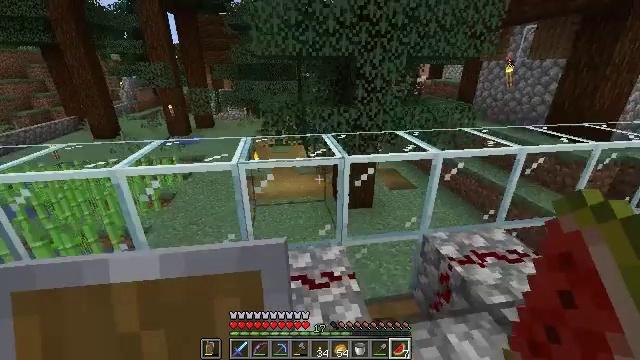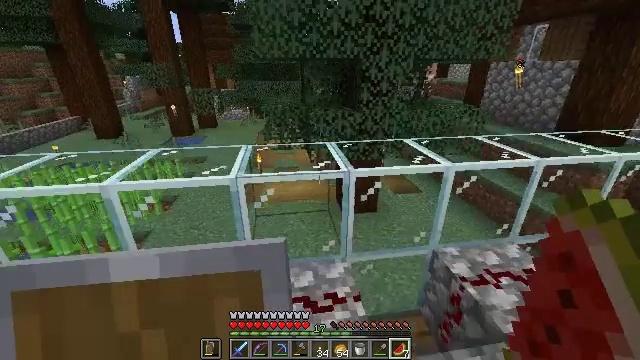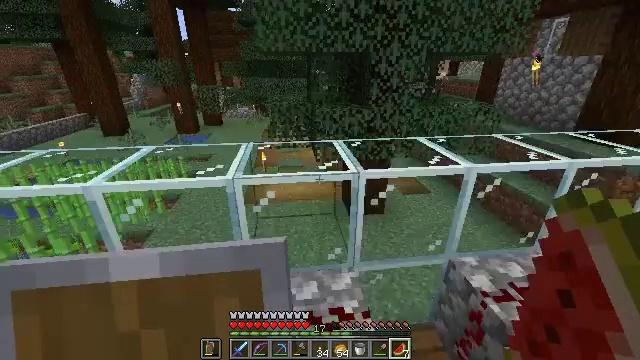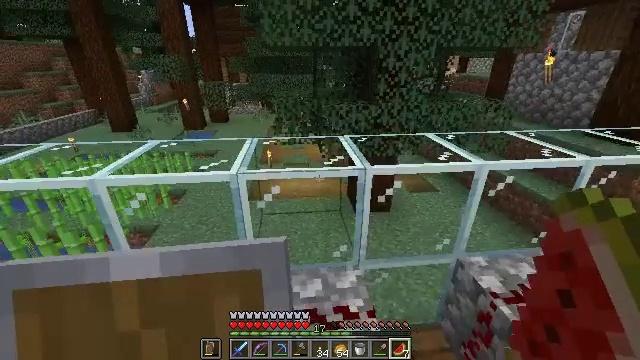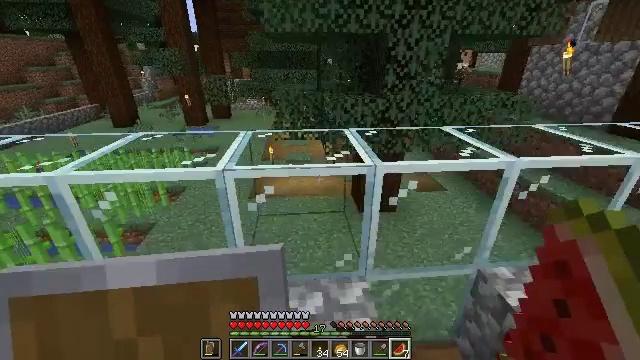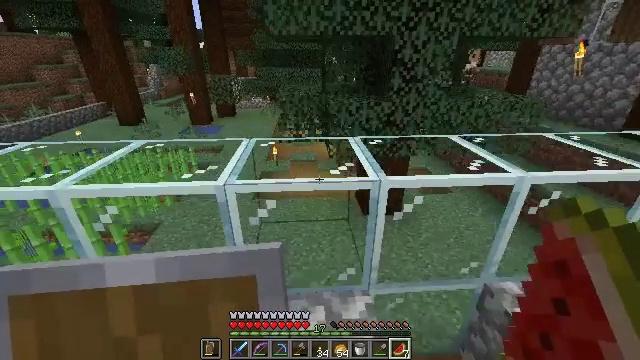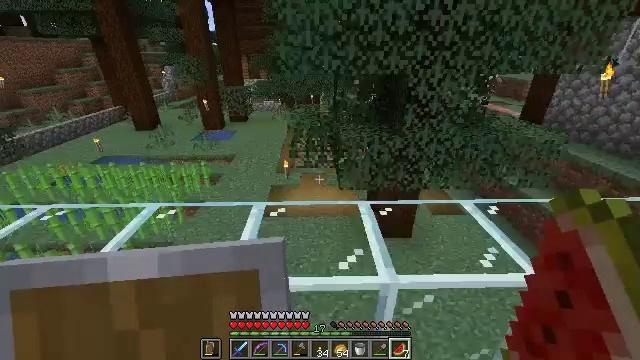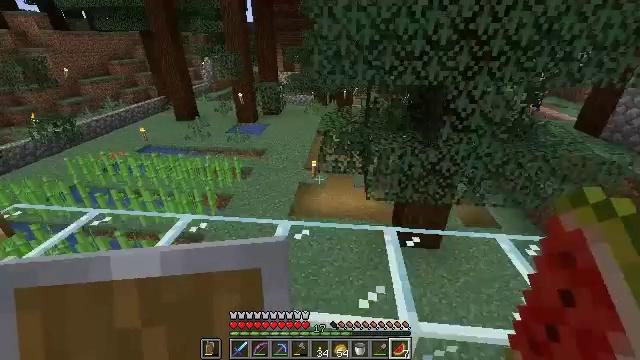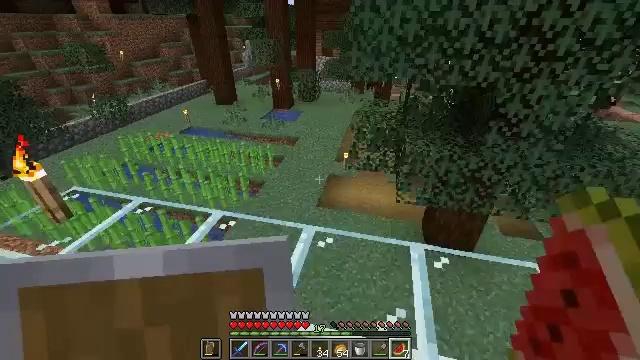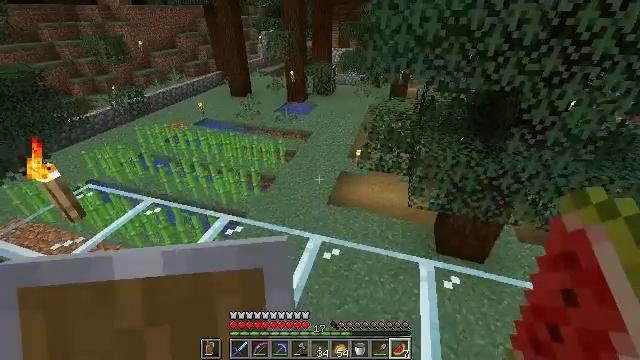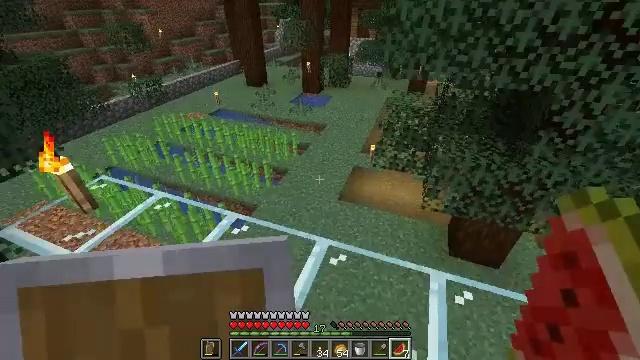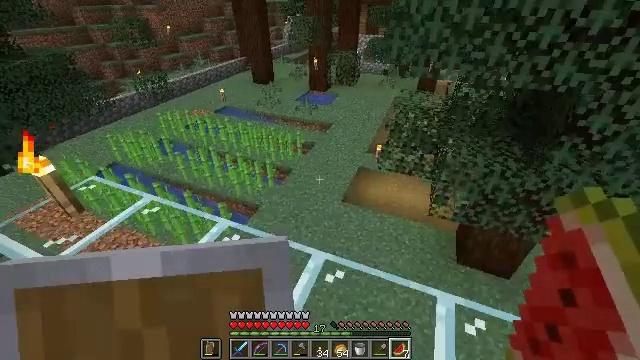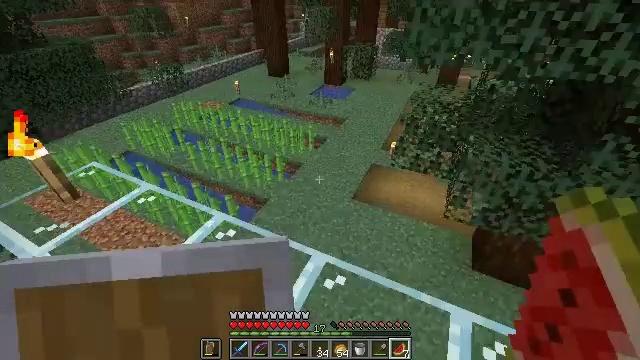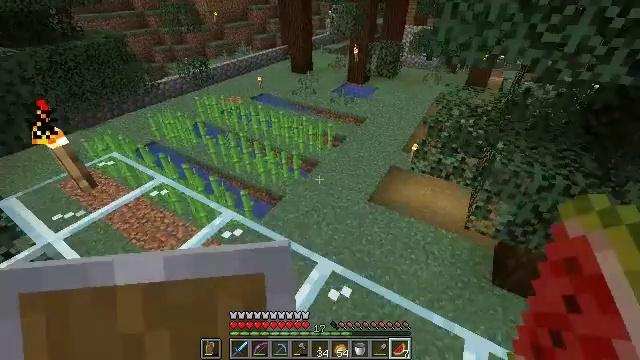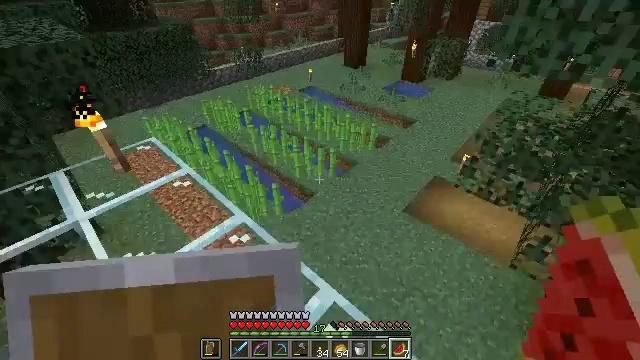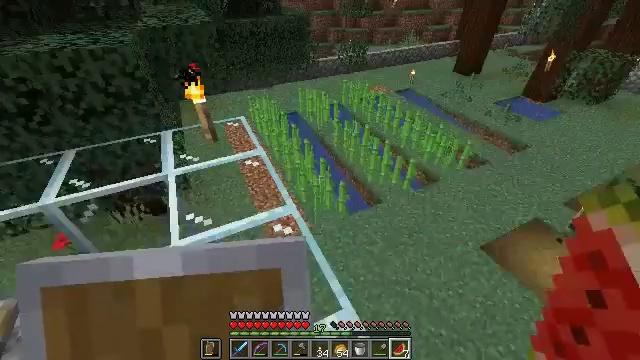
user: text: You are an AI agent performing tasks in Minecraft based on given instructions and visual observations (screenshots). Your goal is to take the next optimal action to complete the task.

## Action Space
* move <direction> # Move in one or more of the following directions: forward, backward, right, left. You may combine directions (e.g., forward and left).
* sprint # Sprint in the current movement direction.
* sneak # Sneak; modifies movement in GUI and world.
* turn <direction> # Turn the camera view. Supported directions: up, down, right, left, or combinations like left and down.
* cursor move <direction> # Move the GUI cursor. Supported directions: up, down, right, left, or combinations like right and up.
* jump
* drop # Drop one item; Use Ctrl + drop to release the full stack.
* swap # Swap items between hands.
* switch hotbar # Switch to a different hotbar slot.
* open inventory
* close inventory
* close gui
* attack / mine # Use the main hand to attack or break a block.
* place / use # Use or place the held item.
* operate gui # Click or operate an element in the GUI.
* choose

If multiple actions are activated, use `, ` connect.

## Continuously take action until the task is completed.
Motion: motion action
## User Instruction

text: Drop a melon slice.
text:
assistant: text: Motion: move forward
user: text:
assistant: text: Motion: move forward, turn left
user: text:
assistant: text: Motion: move forward, turn left
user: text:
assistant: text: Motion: move forward
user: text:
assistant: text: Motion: move forward, turn left, jump
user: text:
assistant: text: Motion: move forward, turn left and down, jump
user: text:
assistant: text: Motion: move forward, turn left and down, jump
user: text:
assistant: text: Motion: move forward, turn left and down, jump
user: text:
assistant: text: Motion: move forward, turn left and down, jump
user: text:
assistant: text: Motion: move forward, turn left and down
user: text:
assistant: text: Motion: move forward and move right, turn left
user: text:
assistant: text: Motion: move forward and move right, turn left
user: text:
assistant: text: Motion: move forward and move right, turn left
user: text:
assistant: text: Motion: move forward and move right, turn left and down
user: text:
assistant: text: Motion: move forward and move right, turn left
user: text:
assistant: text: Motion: move forward and move right, turn left
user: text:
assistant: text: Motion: move forward, turn left
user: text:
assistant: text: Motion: move forward, turn left
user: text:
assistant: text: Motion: move forward, turn left
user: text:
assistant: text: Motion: move forward, turn left and down
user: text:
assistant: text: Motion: move forward, turn left and down
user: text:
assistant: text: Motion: move forward, turn left
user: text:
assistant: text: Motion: move forward and move right, turn left
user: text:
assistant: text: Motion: move forward and move right, turn left
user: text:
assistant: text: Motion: move forward and move right, turn left
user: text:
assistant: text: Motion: move forward and move right, turn left and up
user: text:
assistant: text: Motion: move forward, turn left
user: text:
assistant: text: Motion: move forward and move right
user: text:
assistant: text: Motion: move forward and move right
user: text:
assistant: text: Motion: move forward and move right